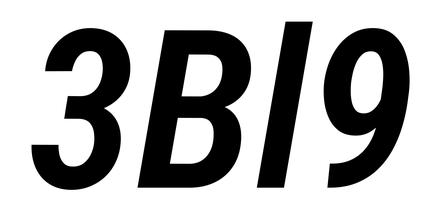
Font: Roboto-Italic_Condensed_SemiBold_Italic